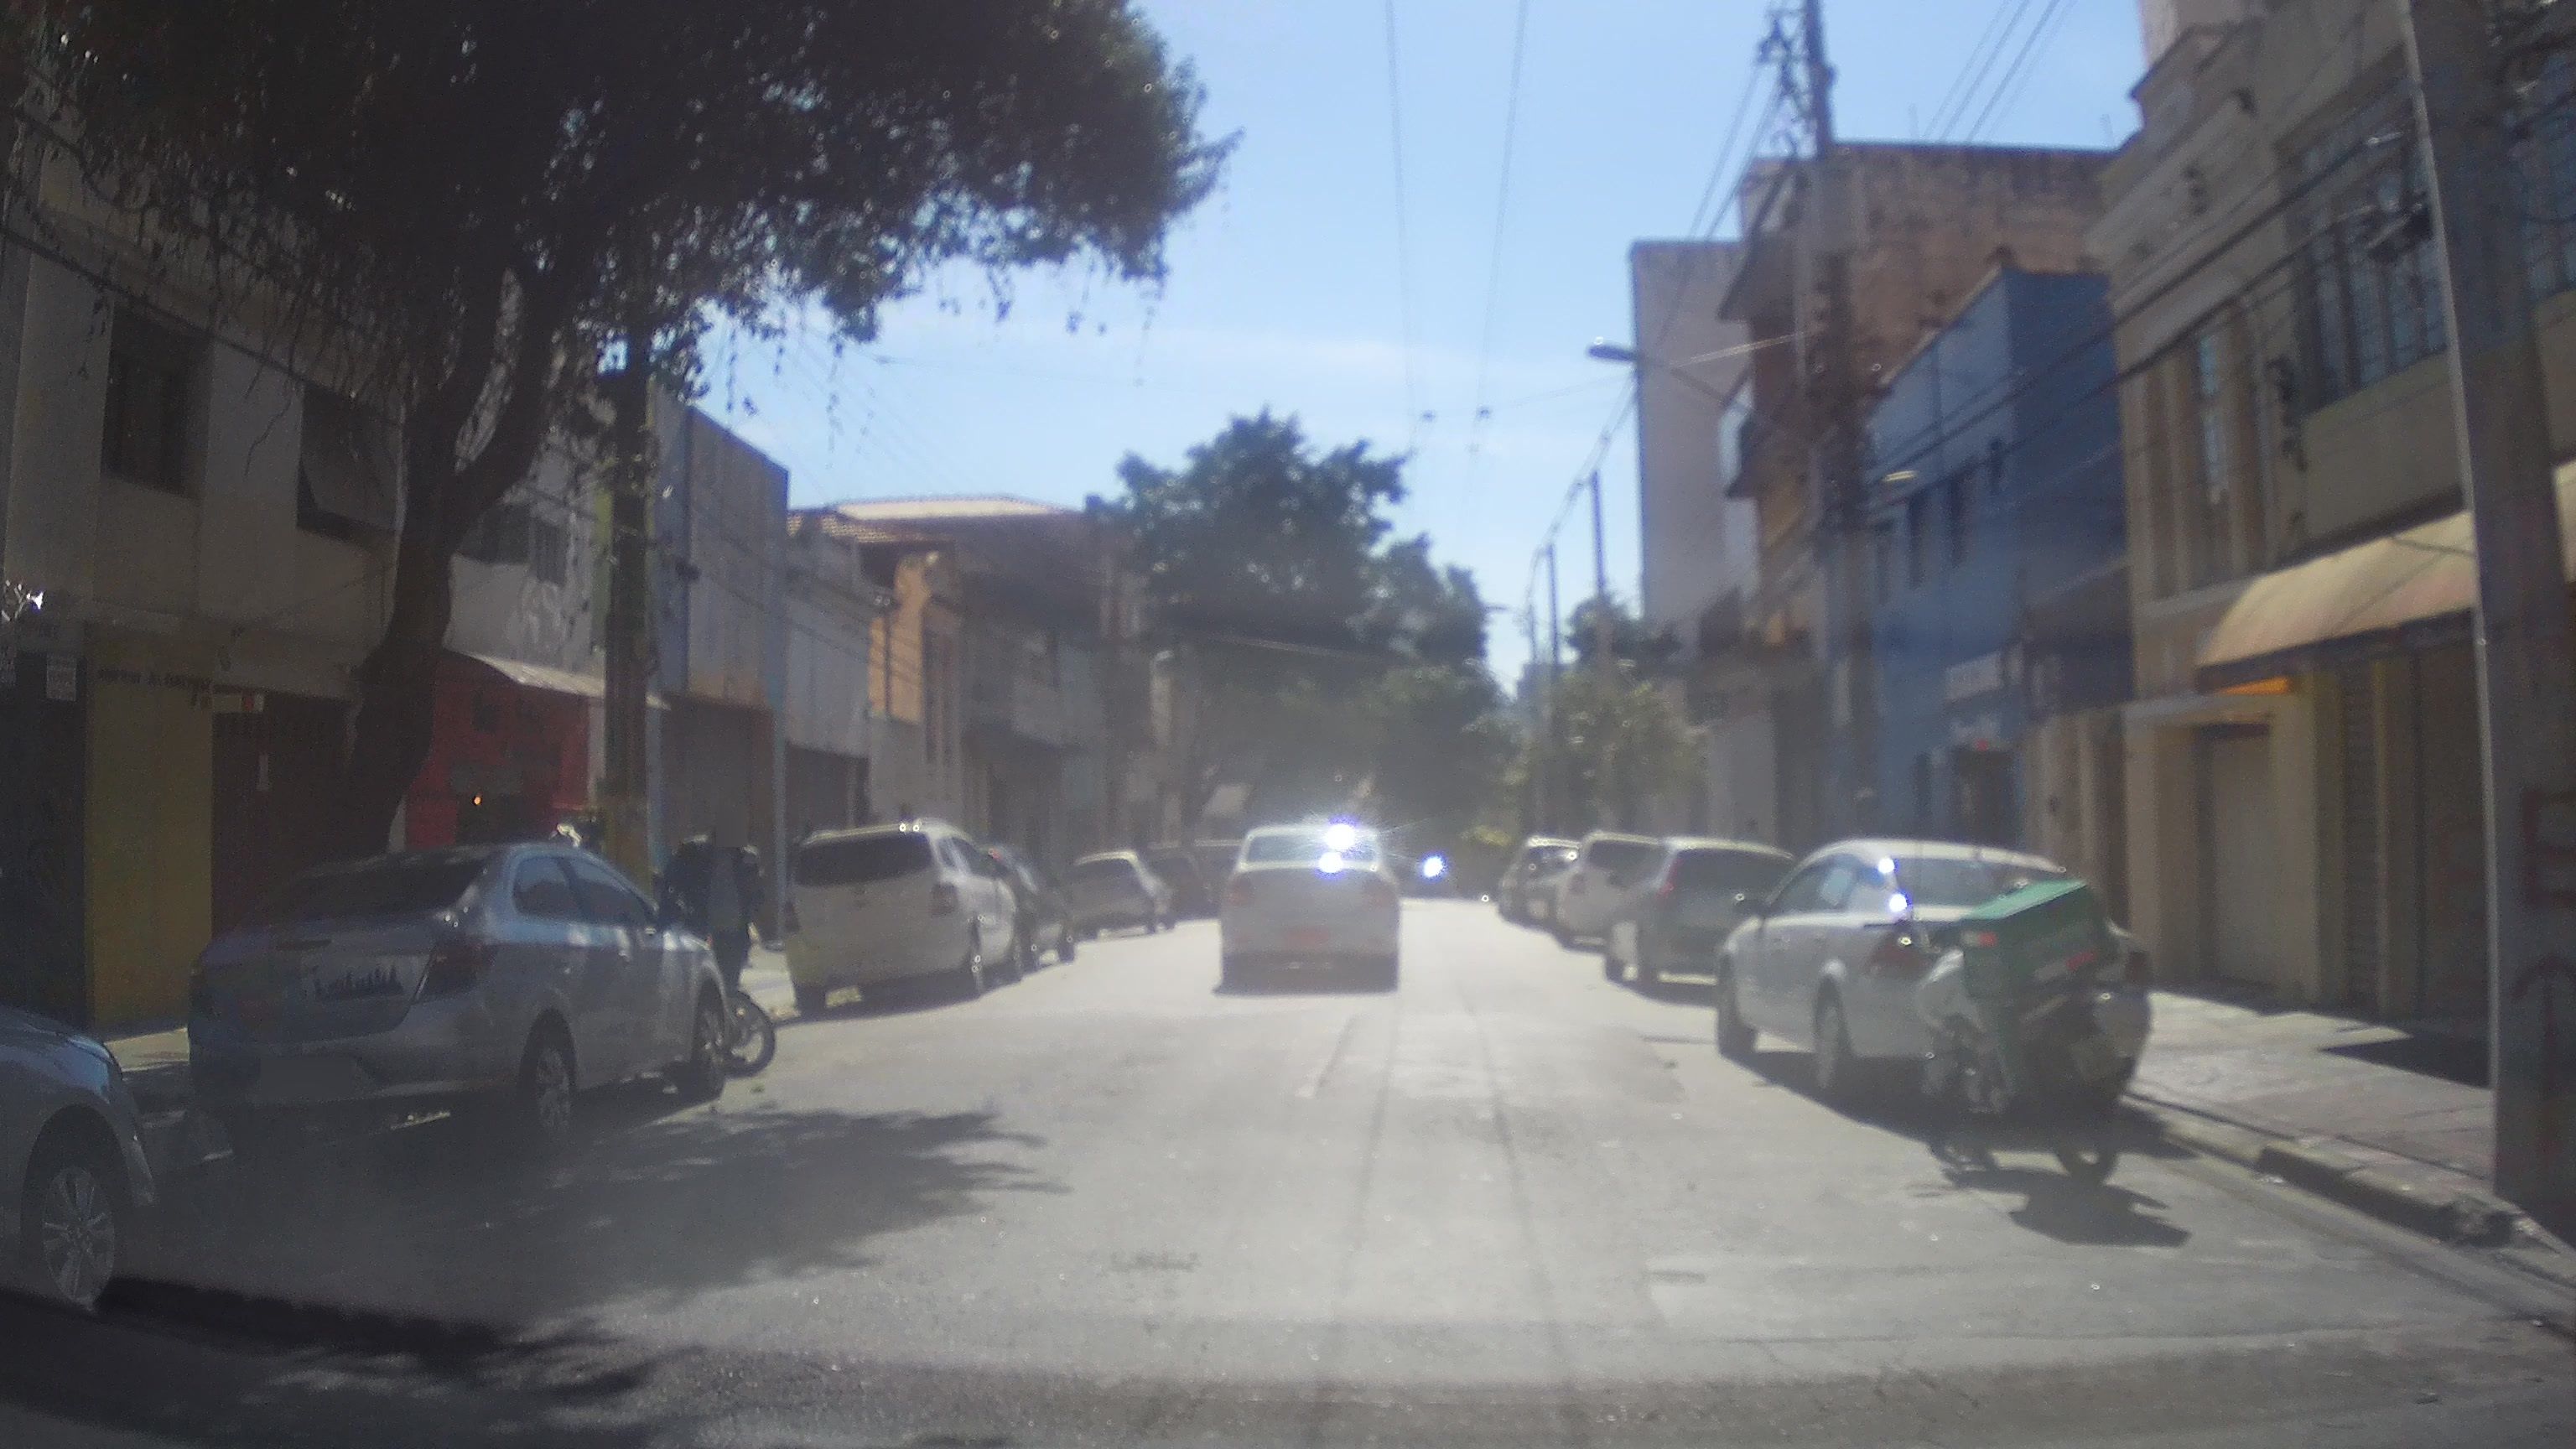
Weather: clear
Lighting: day
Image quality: good
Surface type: driving surface
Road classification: secondary
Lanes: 3
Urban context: urban centre
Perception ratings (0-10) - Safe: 1.34, Lively: 6.84, Beautiful: 1.04, Boring: 3.36, Depressing: 2.11, Wealthy: 1.51